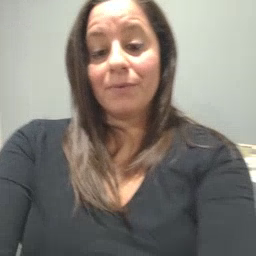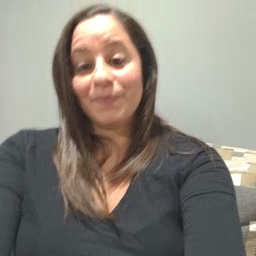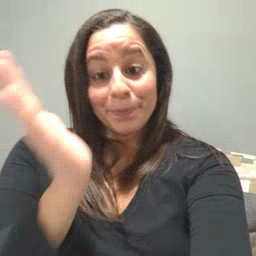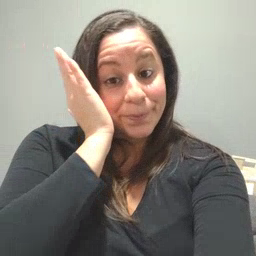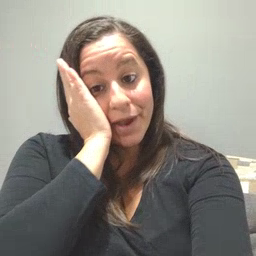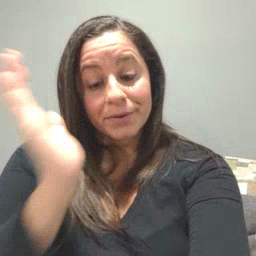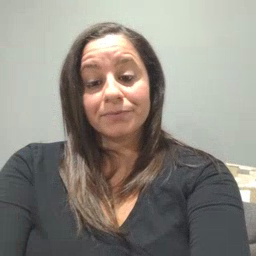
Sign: bed